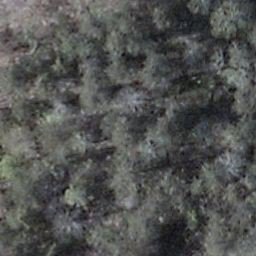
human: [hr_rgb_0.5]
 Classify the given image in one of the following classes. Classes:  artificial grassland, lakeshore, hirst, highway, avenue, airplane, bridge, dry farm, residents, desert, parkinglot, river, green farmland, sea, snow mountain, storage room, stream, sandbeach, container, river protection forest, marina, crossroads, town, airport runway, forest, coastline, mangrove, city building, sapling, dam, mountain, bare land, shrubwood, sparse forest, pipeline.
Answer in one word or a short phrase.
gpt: shrubwood